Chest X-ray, AP view. Patient: 24 years old, sex F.
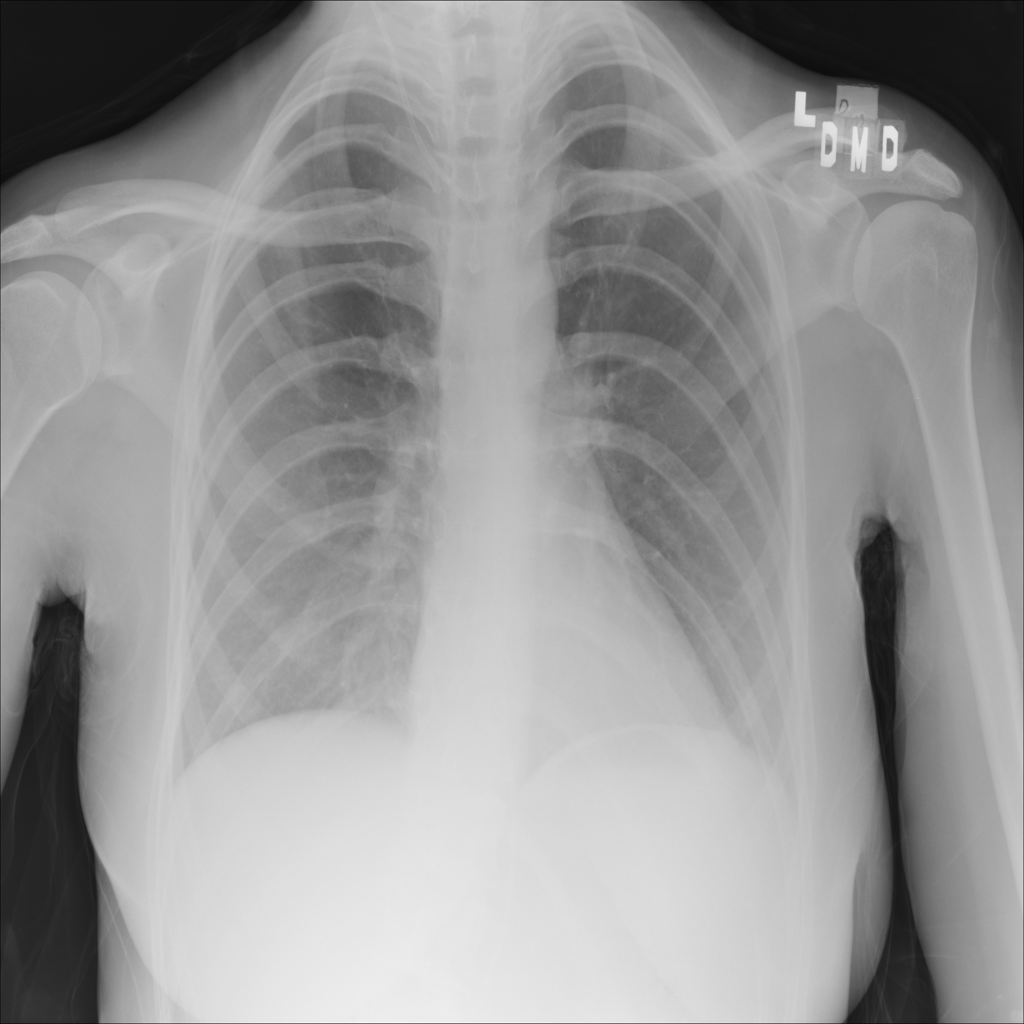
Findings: No Finding